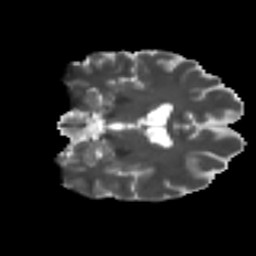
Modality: T2w
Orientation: coronal
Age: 39
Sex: male
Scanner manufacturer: ge
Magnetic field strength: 3 T
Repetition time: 7.8 s
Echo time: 0.061 s